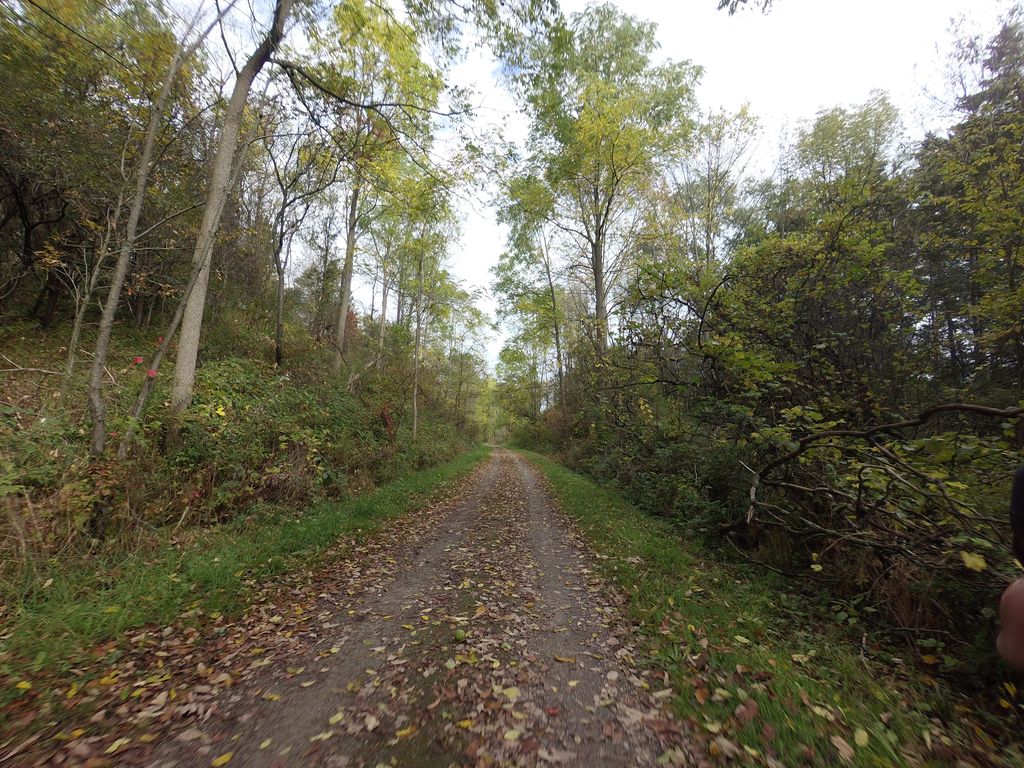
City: hamilton